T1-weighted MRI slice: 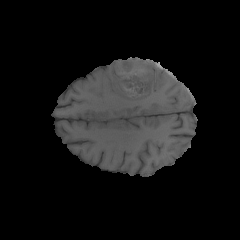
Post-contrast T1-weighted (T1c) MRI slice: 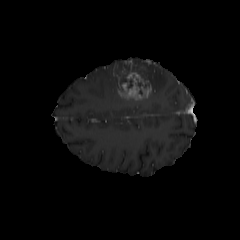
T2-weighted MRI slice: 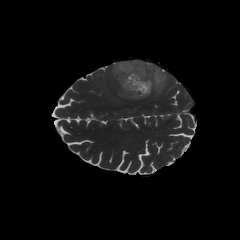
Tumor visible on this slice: yes